Field crop: maize
Growth stage: 2
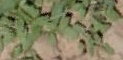
Species: convolvulus